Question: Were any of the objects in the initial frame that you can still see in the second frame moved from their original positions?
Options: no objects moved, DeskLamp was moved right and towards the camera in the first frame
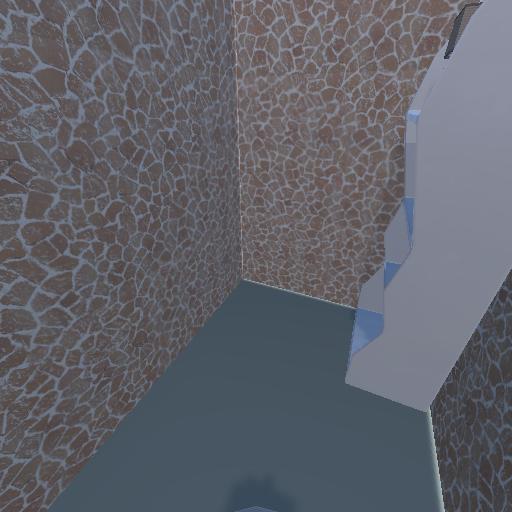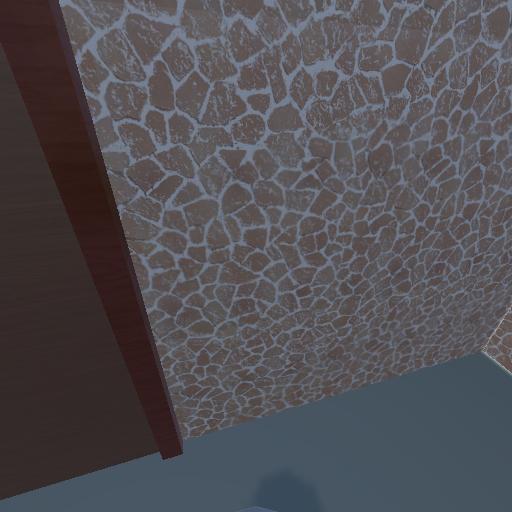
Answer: no objects moved